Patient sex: M
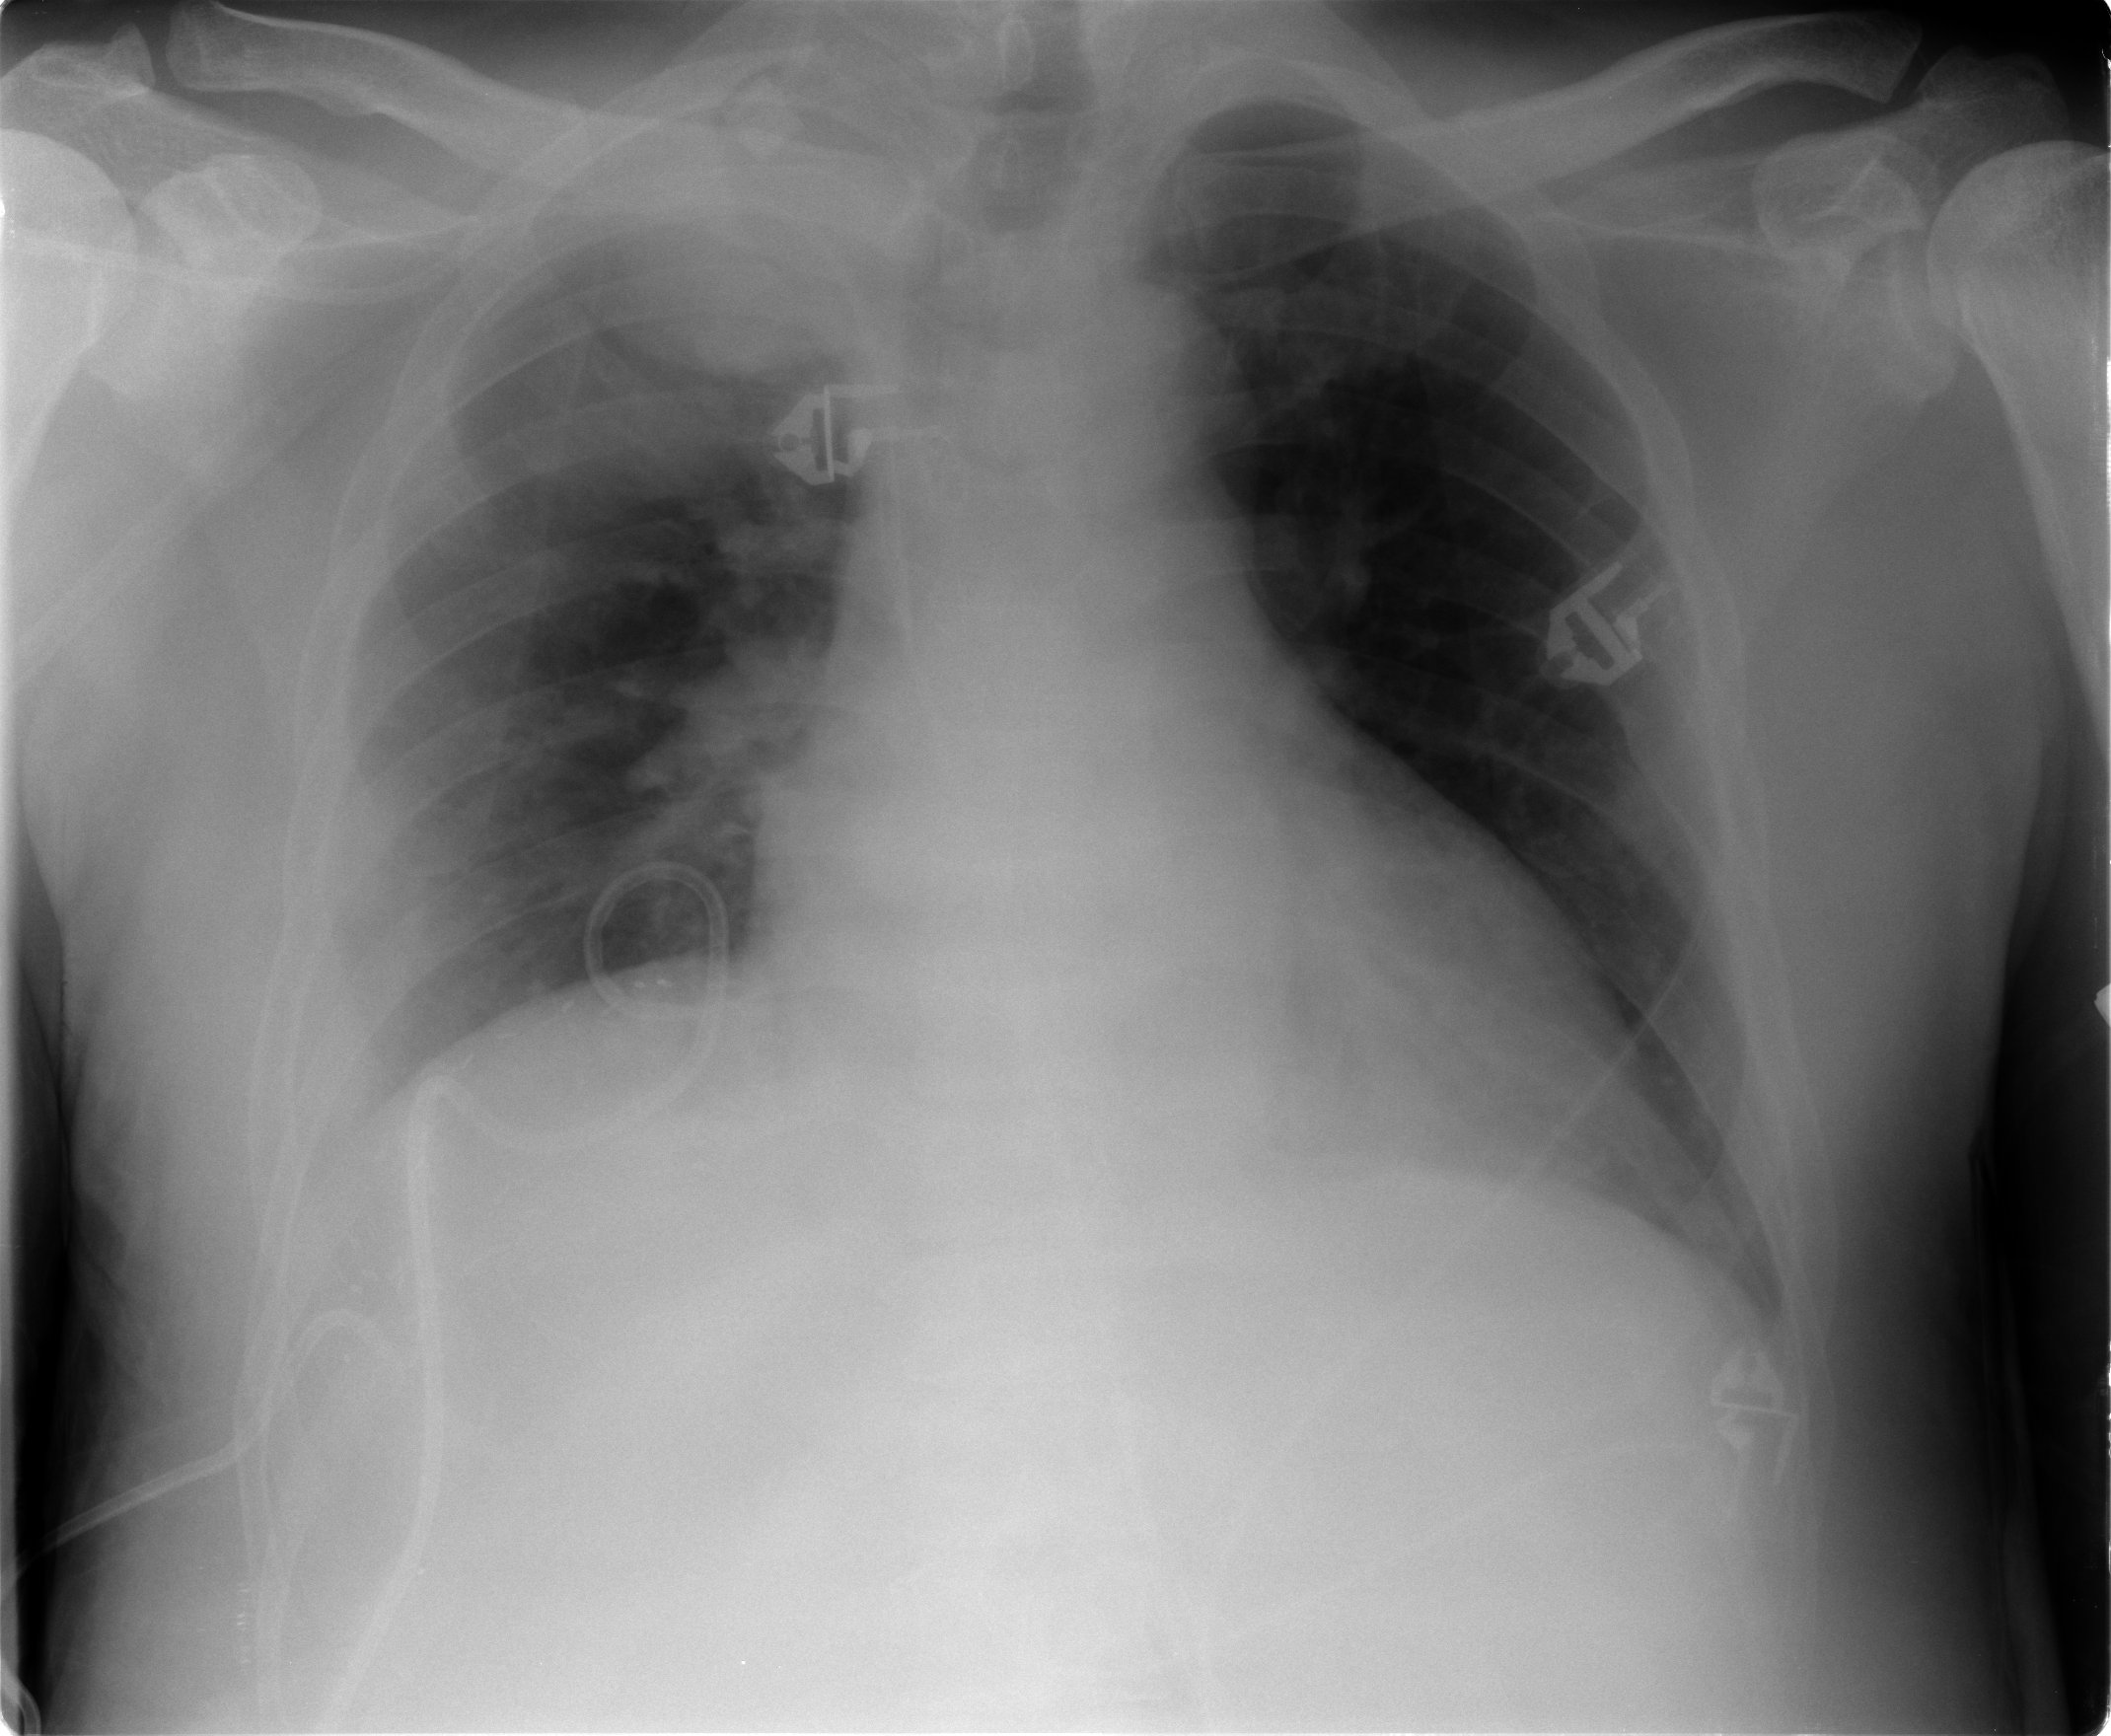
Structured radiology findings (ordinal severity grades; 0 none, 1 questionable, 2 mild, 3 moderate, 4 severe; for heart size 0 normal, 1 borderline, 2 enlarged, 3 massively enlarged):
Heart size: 2
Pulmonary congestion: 2
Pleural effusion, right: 2
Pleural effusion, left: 1
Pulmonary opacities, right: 2
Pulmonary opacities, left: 0
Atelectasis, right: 3
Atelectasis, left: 2